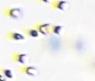
Label: Phaeocystis